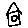
Label: house